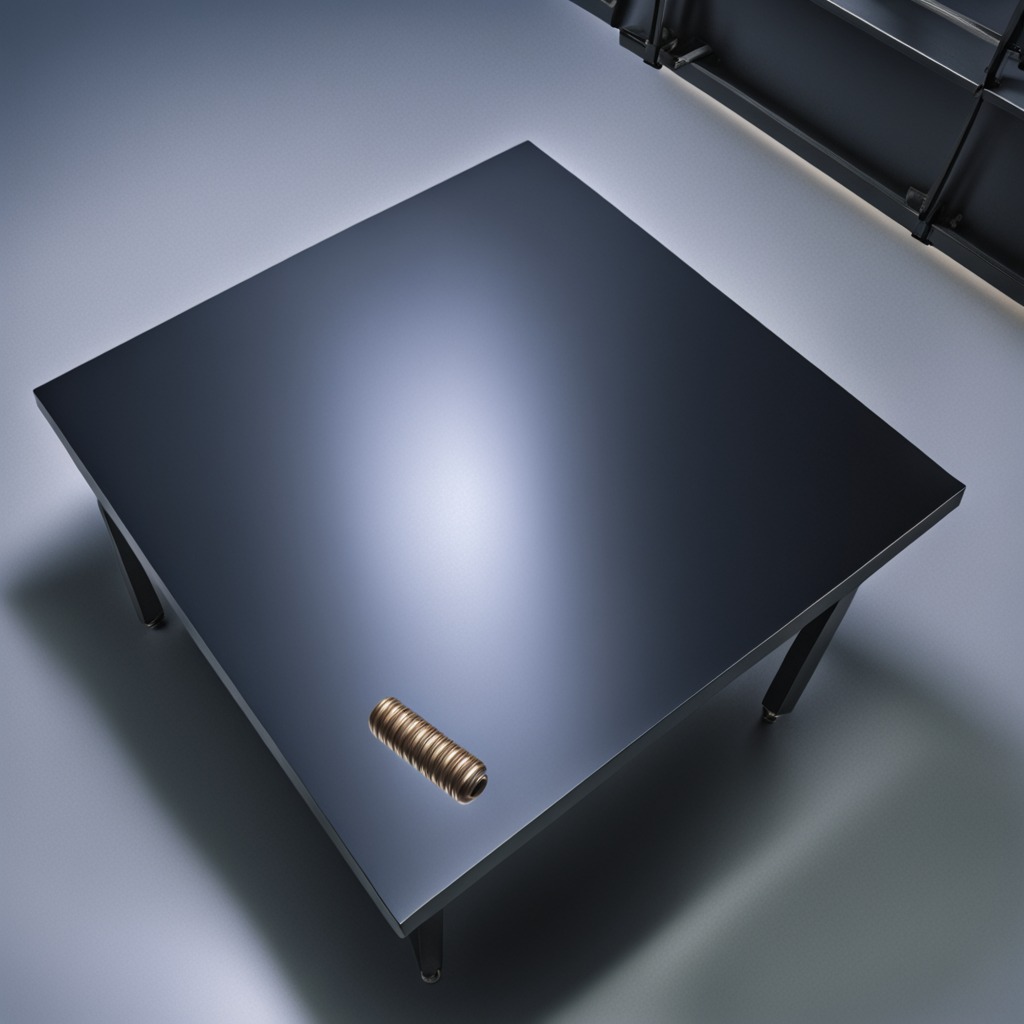
A coiled metal spring is lying on the tabletop.